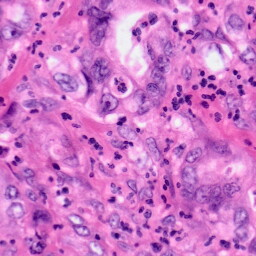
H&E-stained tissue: Pancreatic